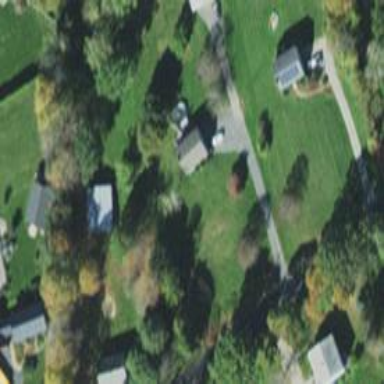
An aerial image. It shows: Driveway.